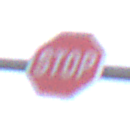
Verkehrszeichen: Stop
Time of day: SunriseSunset
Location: Outdoor (Beach)
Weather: Overcast
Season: NotSpecified
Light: Natural